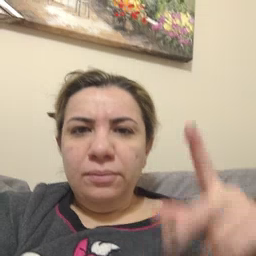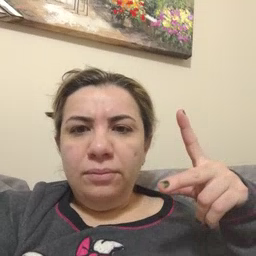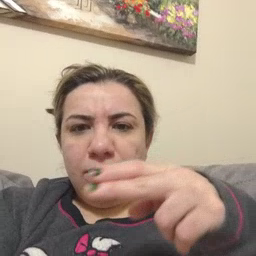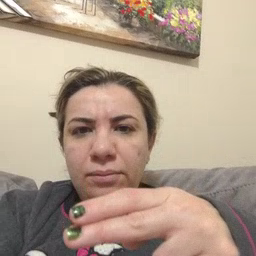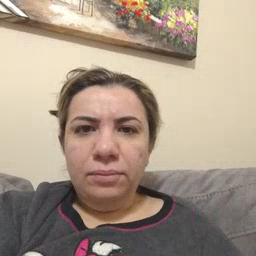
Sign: cut